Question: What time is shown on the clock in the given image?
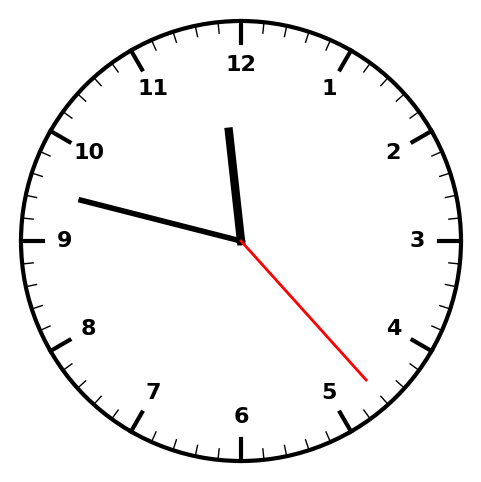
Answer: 11:47:23